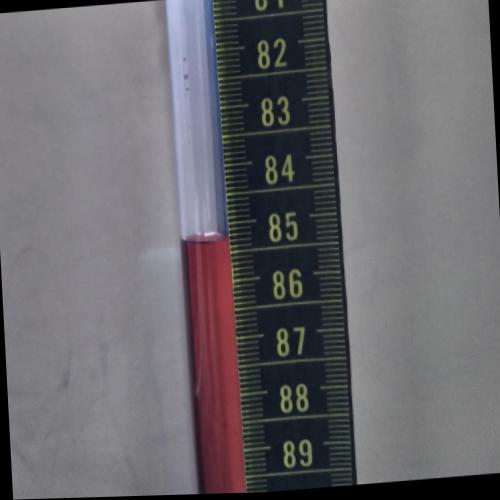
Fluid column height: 85.2 cm